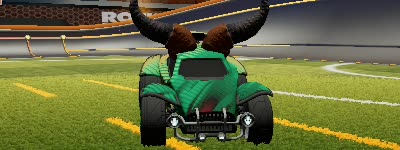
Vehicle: octane